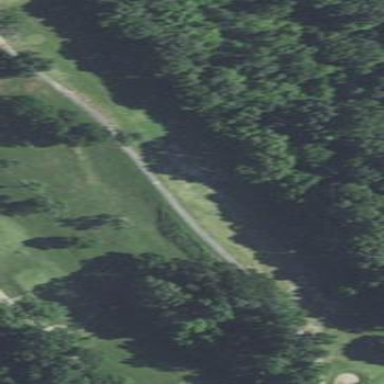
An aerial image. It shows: Grassy area designated as golf fairway.